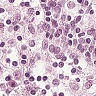
Metastatic tissue present: no